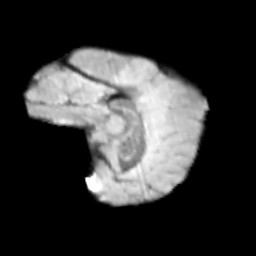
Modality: T2w
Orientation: sagittal
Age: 10
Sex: female
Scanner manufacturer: siemens
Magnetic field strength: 3 T
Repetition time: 3.8 s
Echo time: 0.07 s